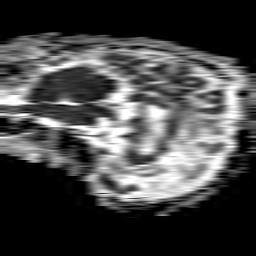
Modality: ADC
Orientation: sagittal
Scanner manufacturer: philips
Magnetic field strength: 1.5 T
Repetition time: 4.6 s
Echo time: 0.08941 s